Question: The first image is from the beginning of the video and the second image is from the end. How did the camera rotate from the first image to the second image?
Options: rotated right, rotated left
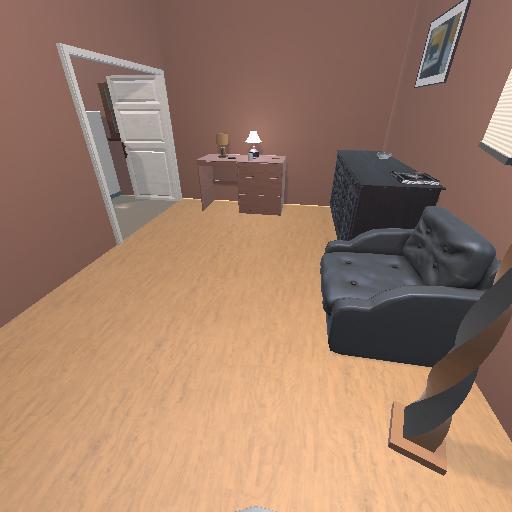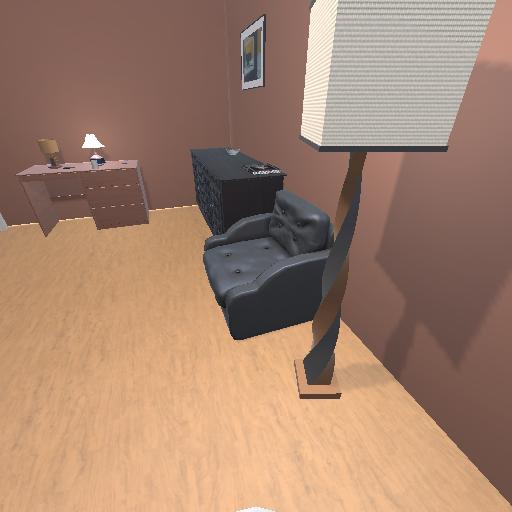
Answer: rotated right